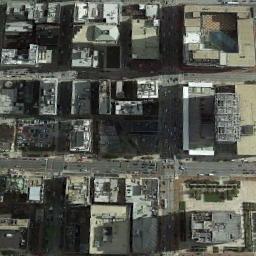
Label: commercial_area